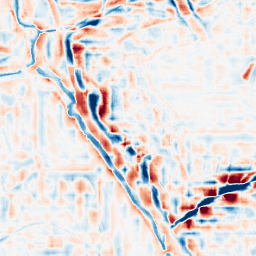
Category: wavelet
Decomposition family: wavelet_reverse_biorthogonal
Decomposition parameters: wavelet: rbio2.4
level: 4
Upsampling method: sinc_hamming
Upsampling parameters: scale: 2
kernel_size: 16
Upsampling scale: 2